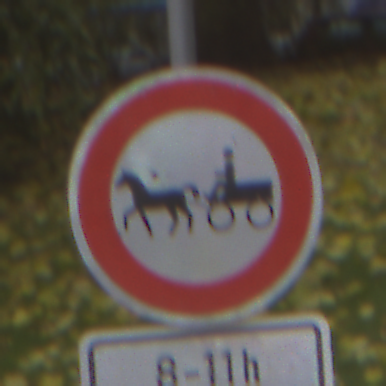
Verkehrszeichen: VerbotGespannfuhrwerke
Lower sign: ZeitangabenOhneBeschraenkungAufWochentage2
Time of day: MorningAfternoon
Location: Outdoor (Nature)
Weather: Overcast
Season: Autumn
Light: Natural